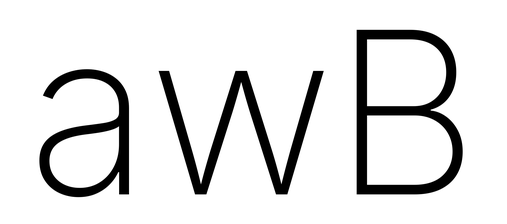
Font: Inter_ExtraLight